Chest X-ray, PA view. Patient: 25 years old, sex F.
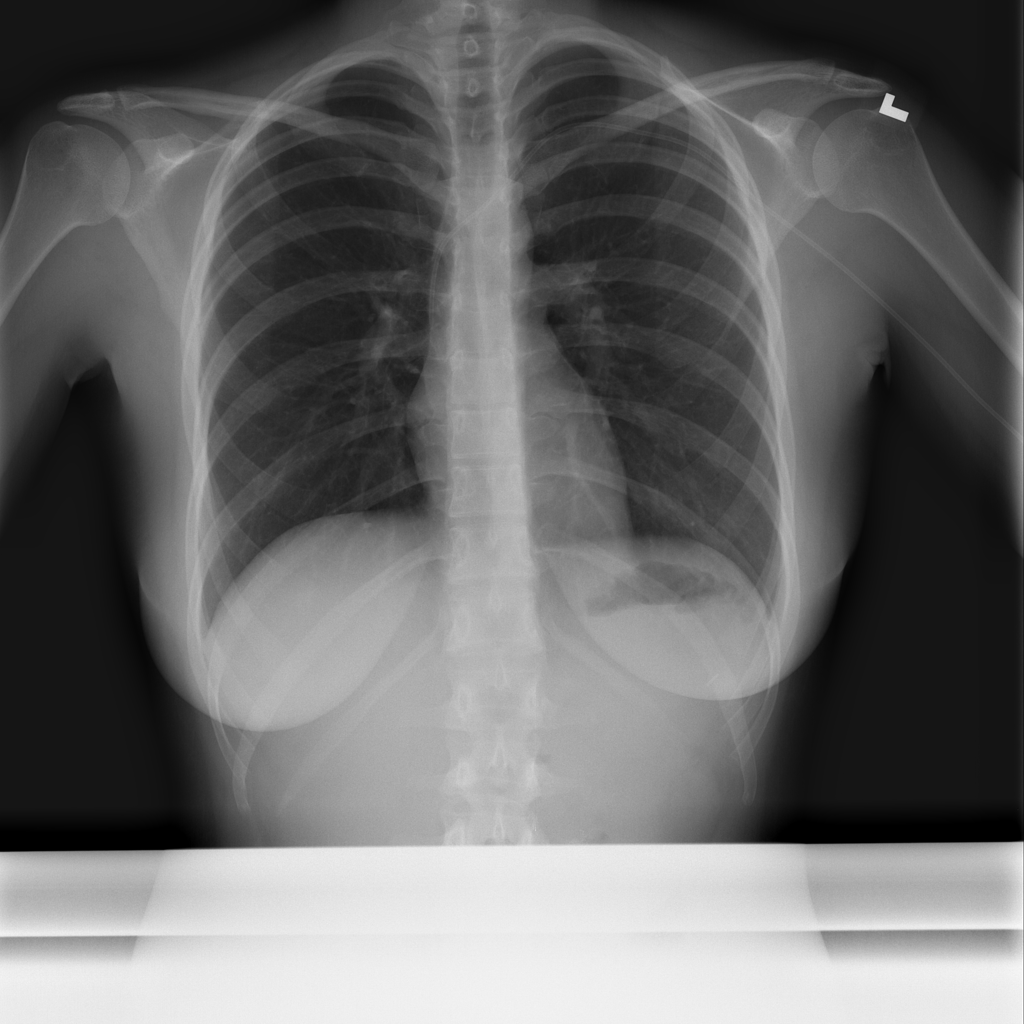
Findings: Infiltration